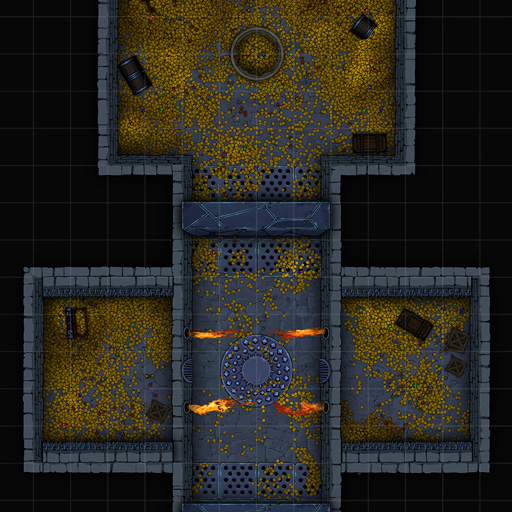
A D&D Grid Map dungeon interior black background gold coins chests sewers traps (Gold Vaults Map)